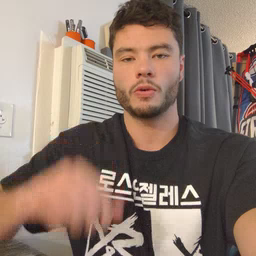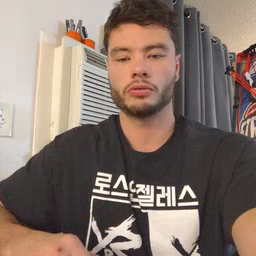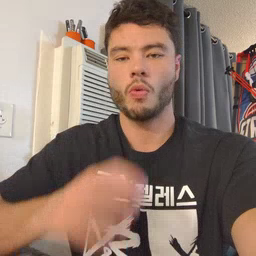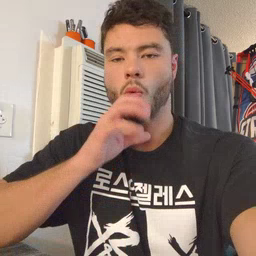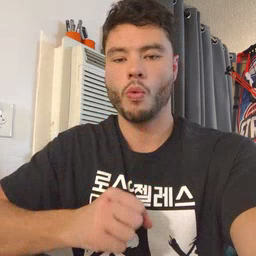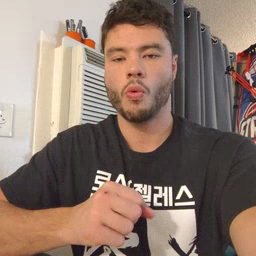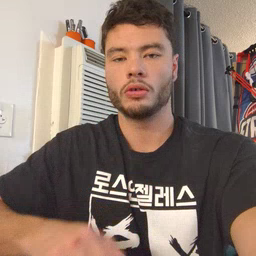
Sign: old